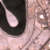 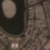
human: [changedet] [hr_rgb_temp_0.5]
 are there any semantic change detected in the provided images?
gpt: The small island in the middle of the lake changed its shape.